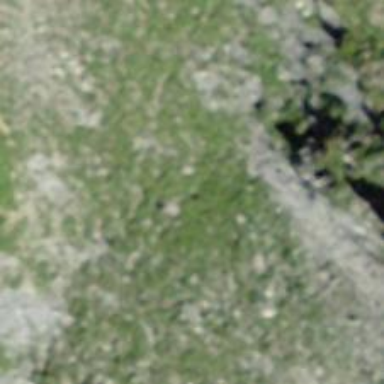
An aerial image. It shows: Natural cliff.